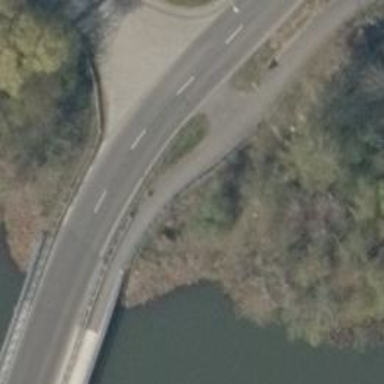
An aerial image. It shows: Asphalt cycleway.